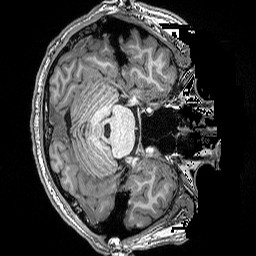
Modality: T1w
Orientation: axial
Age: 19
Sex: male